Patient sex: F
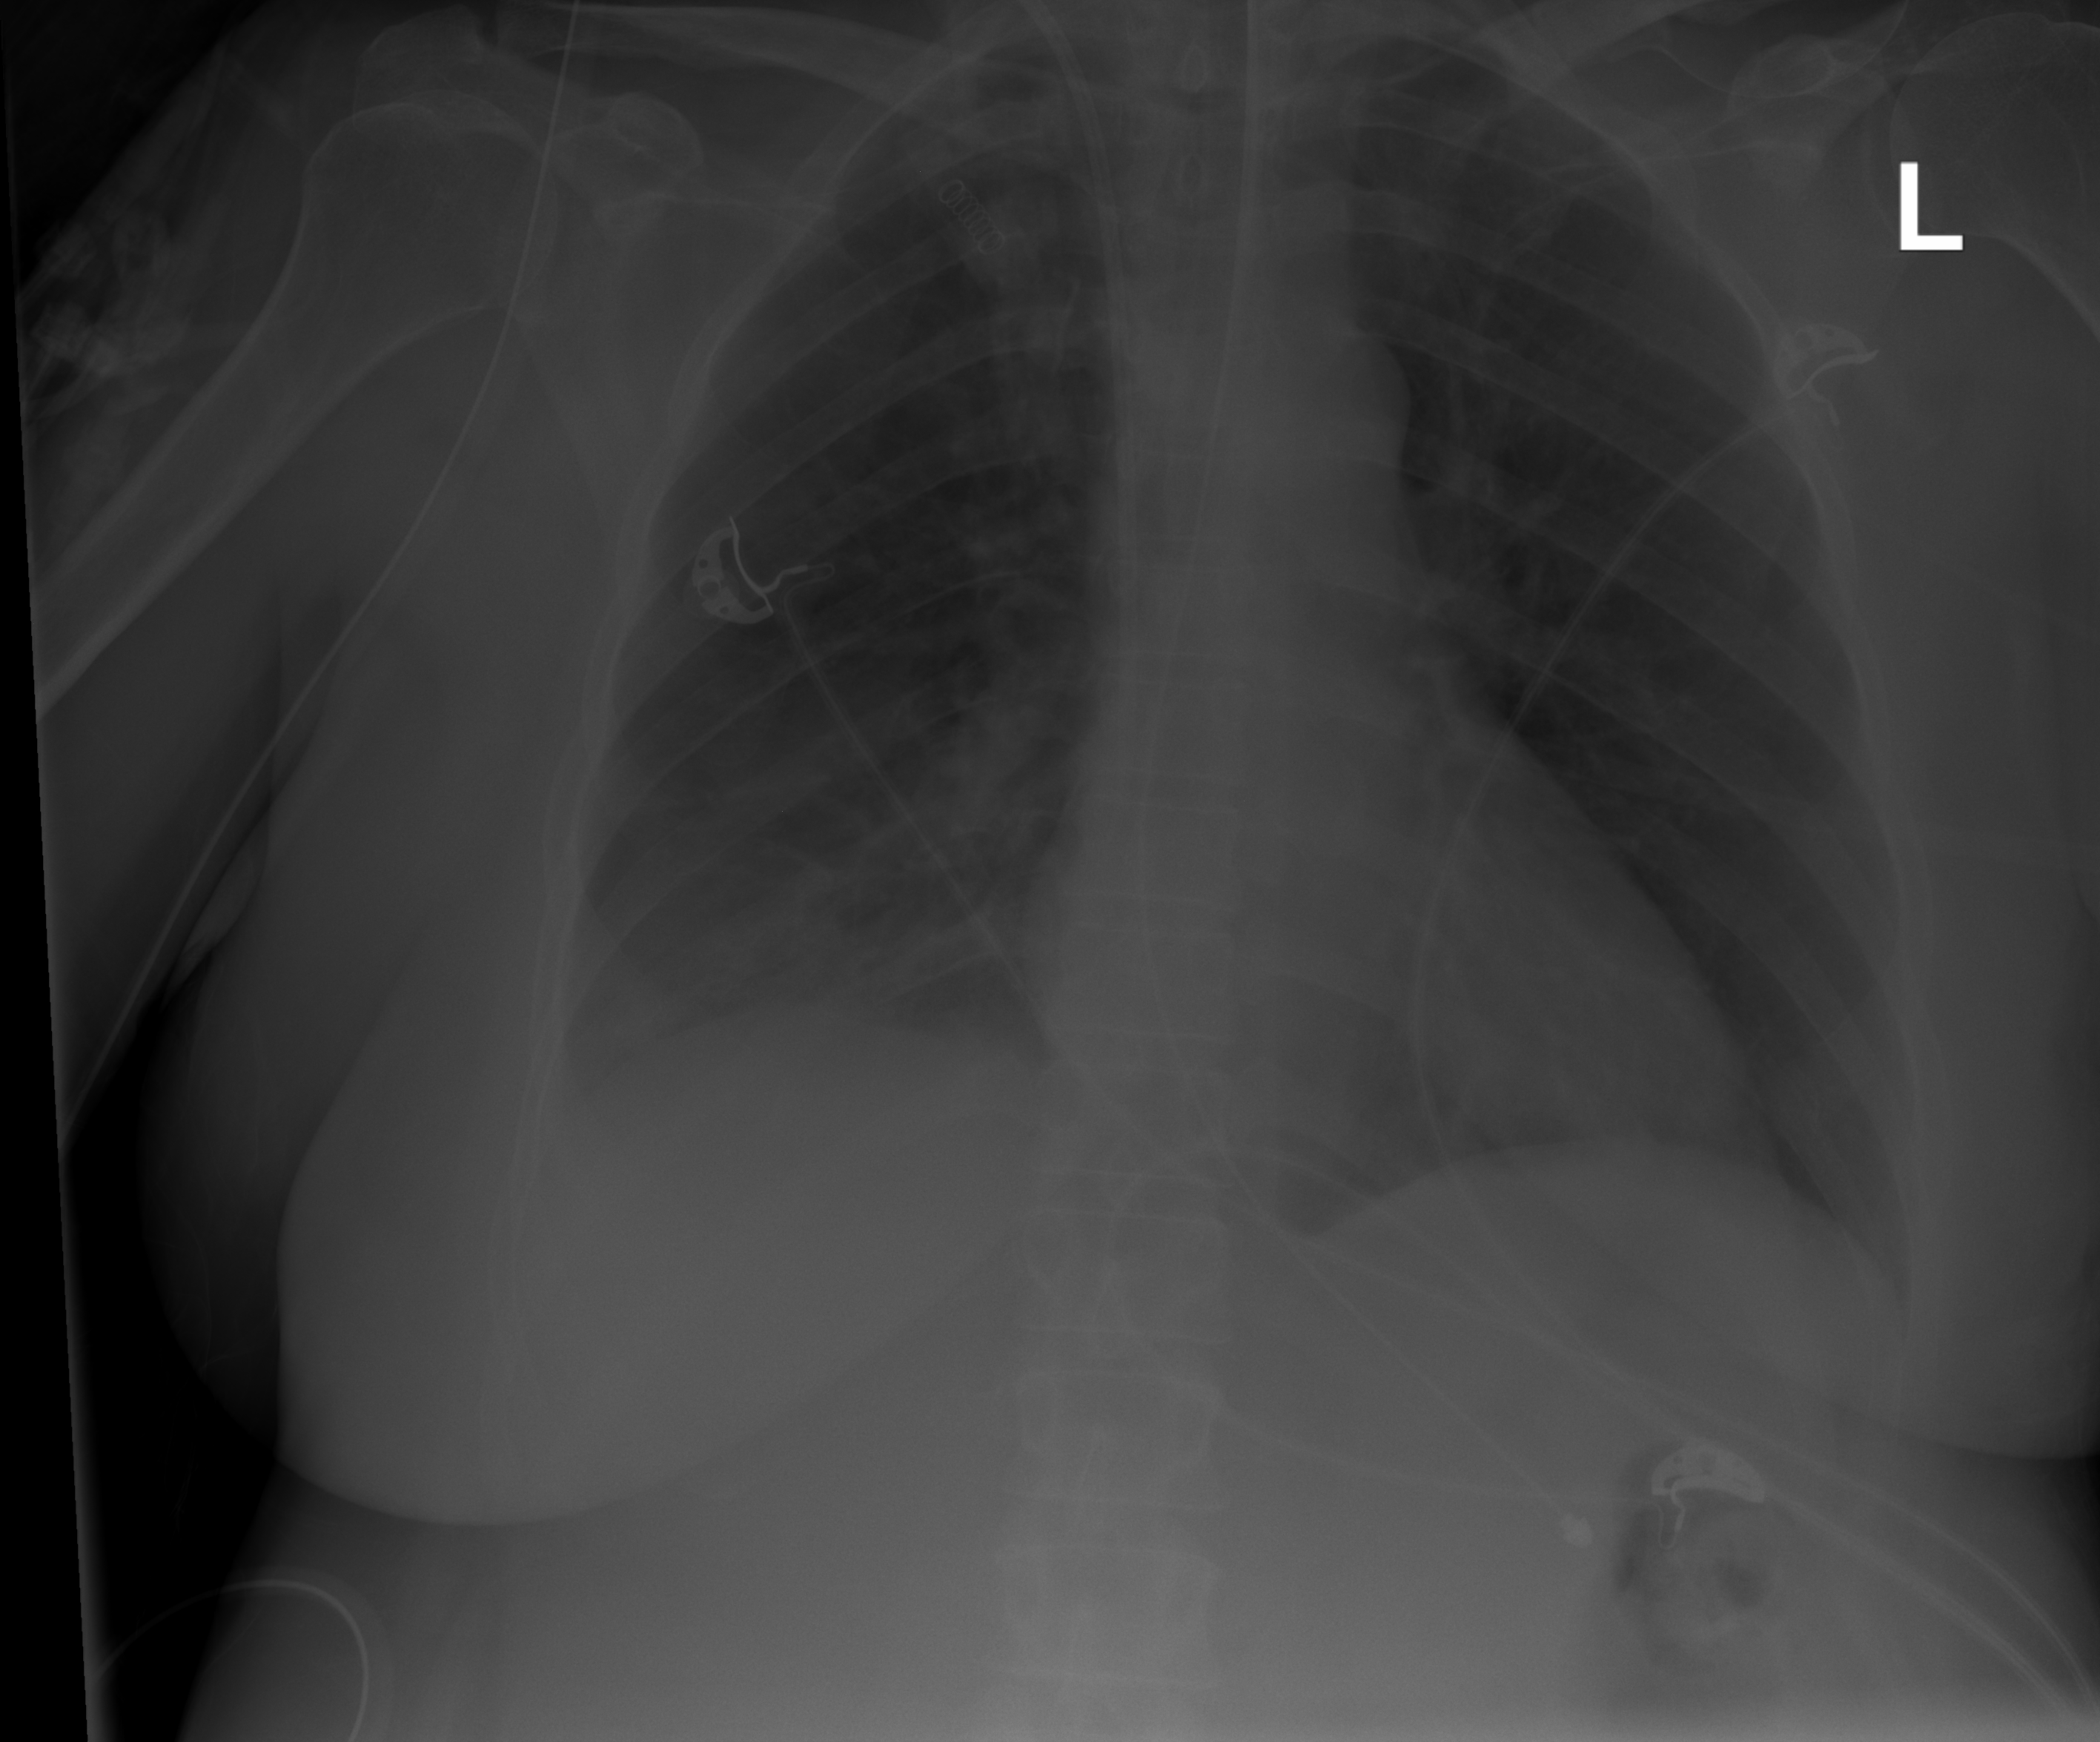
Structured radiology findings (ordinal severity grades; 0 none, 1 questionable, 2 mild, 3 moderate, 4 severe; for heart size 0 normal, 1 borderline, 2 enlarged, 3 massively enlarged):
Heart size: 0
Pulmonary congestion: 1
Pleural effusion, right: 2
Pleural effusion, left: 0
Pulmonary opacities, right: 2
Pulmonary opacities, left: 0
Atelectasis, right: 2
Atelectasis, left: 0